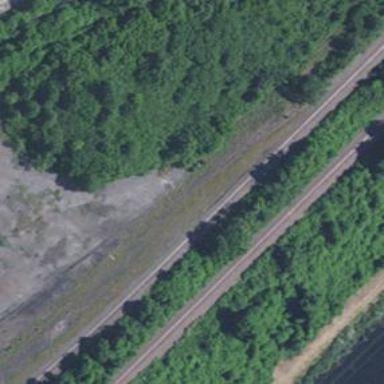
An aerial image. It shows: Abandoned railway.